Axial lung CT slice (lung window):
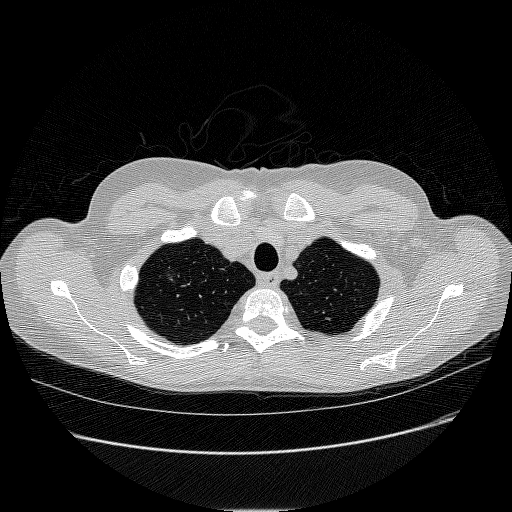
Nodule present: yes
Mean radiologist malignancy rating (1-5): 3